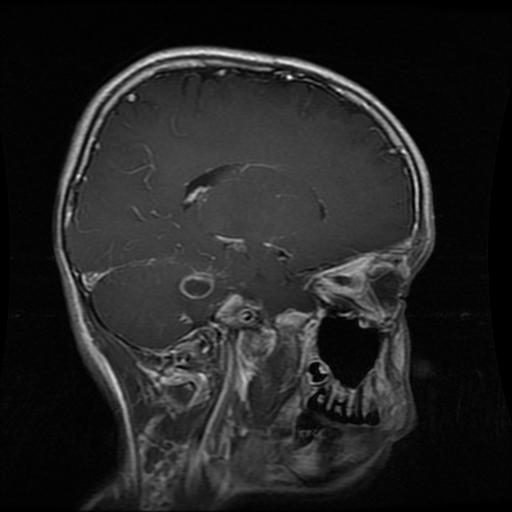
Label: glioma